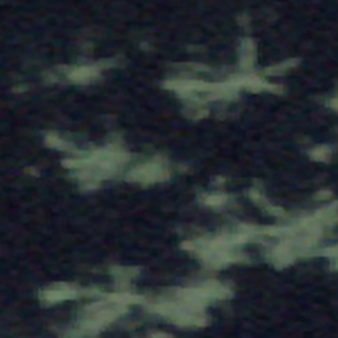
Label: other